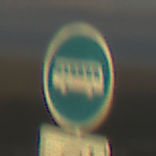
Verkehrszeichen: Busssonderstreifen
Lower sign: MehrspurigeFahrzeugeFrei11
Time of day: SunriseSunset
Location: Outdoor (Nature)
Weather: PartlyCloudy
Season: Summer
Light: Natural